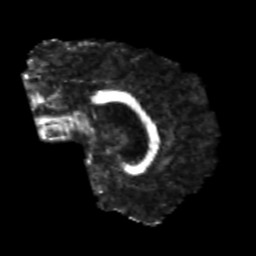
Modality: FA
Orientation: sagittal
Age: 22
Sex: male
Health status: healthy
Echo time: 0.074 s